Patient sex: M
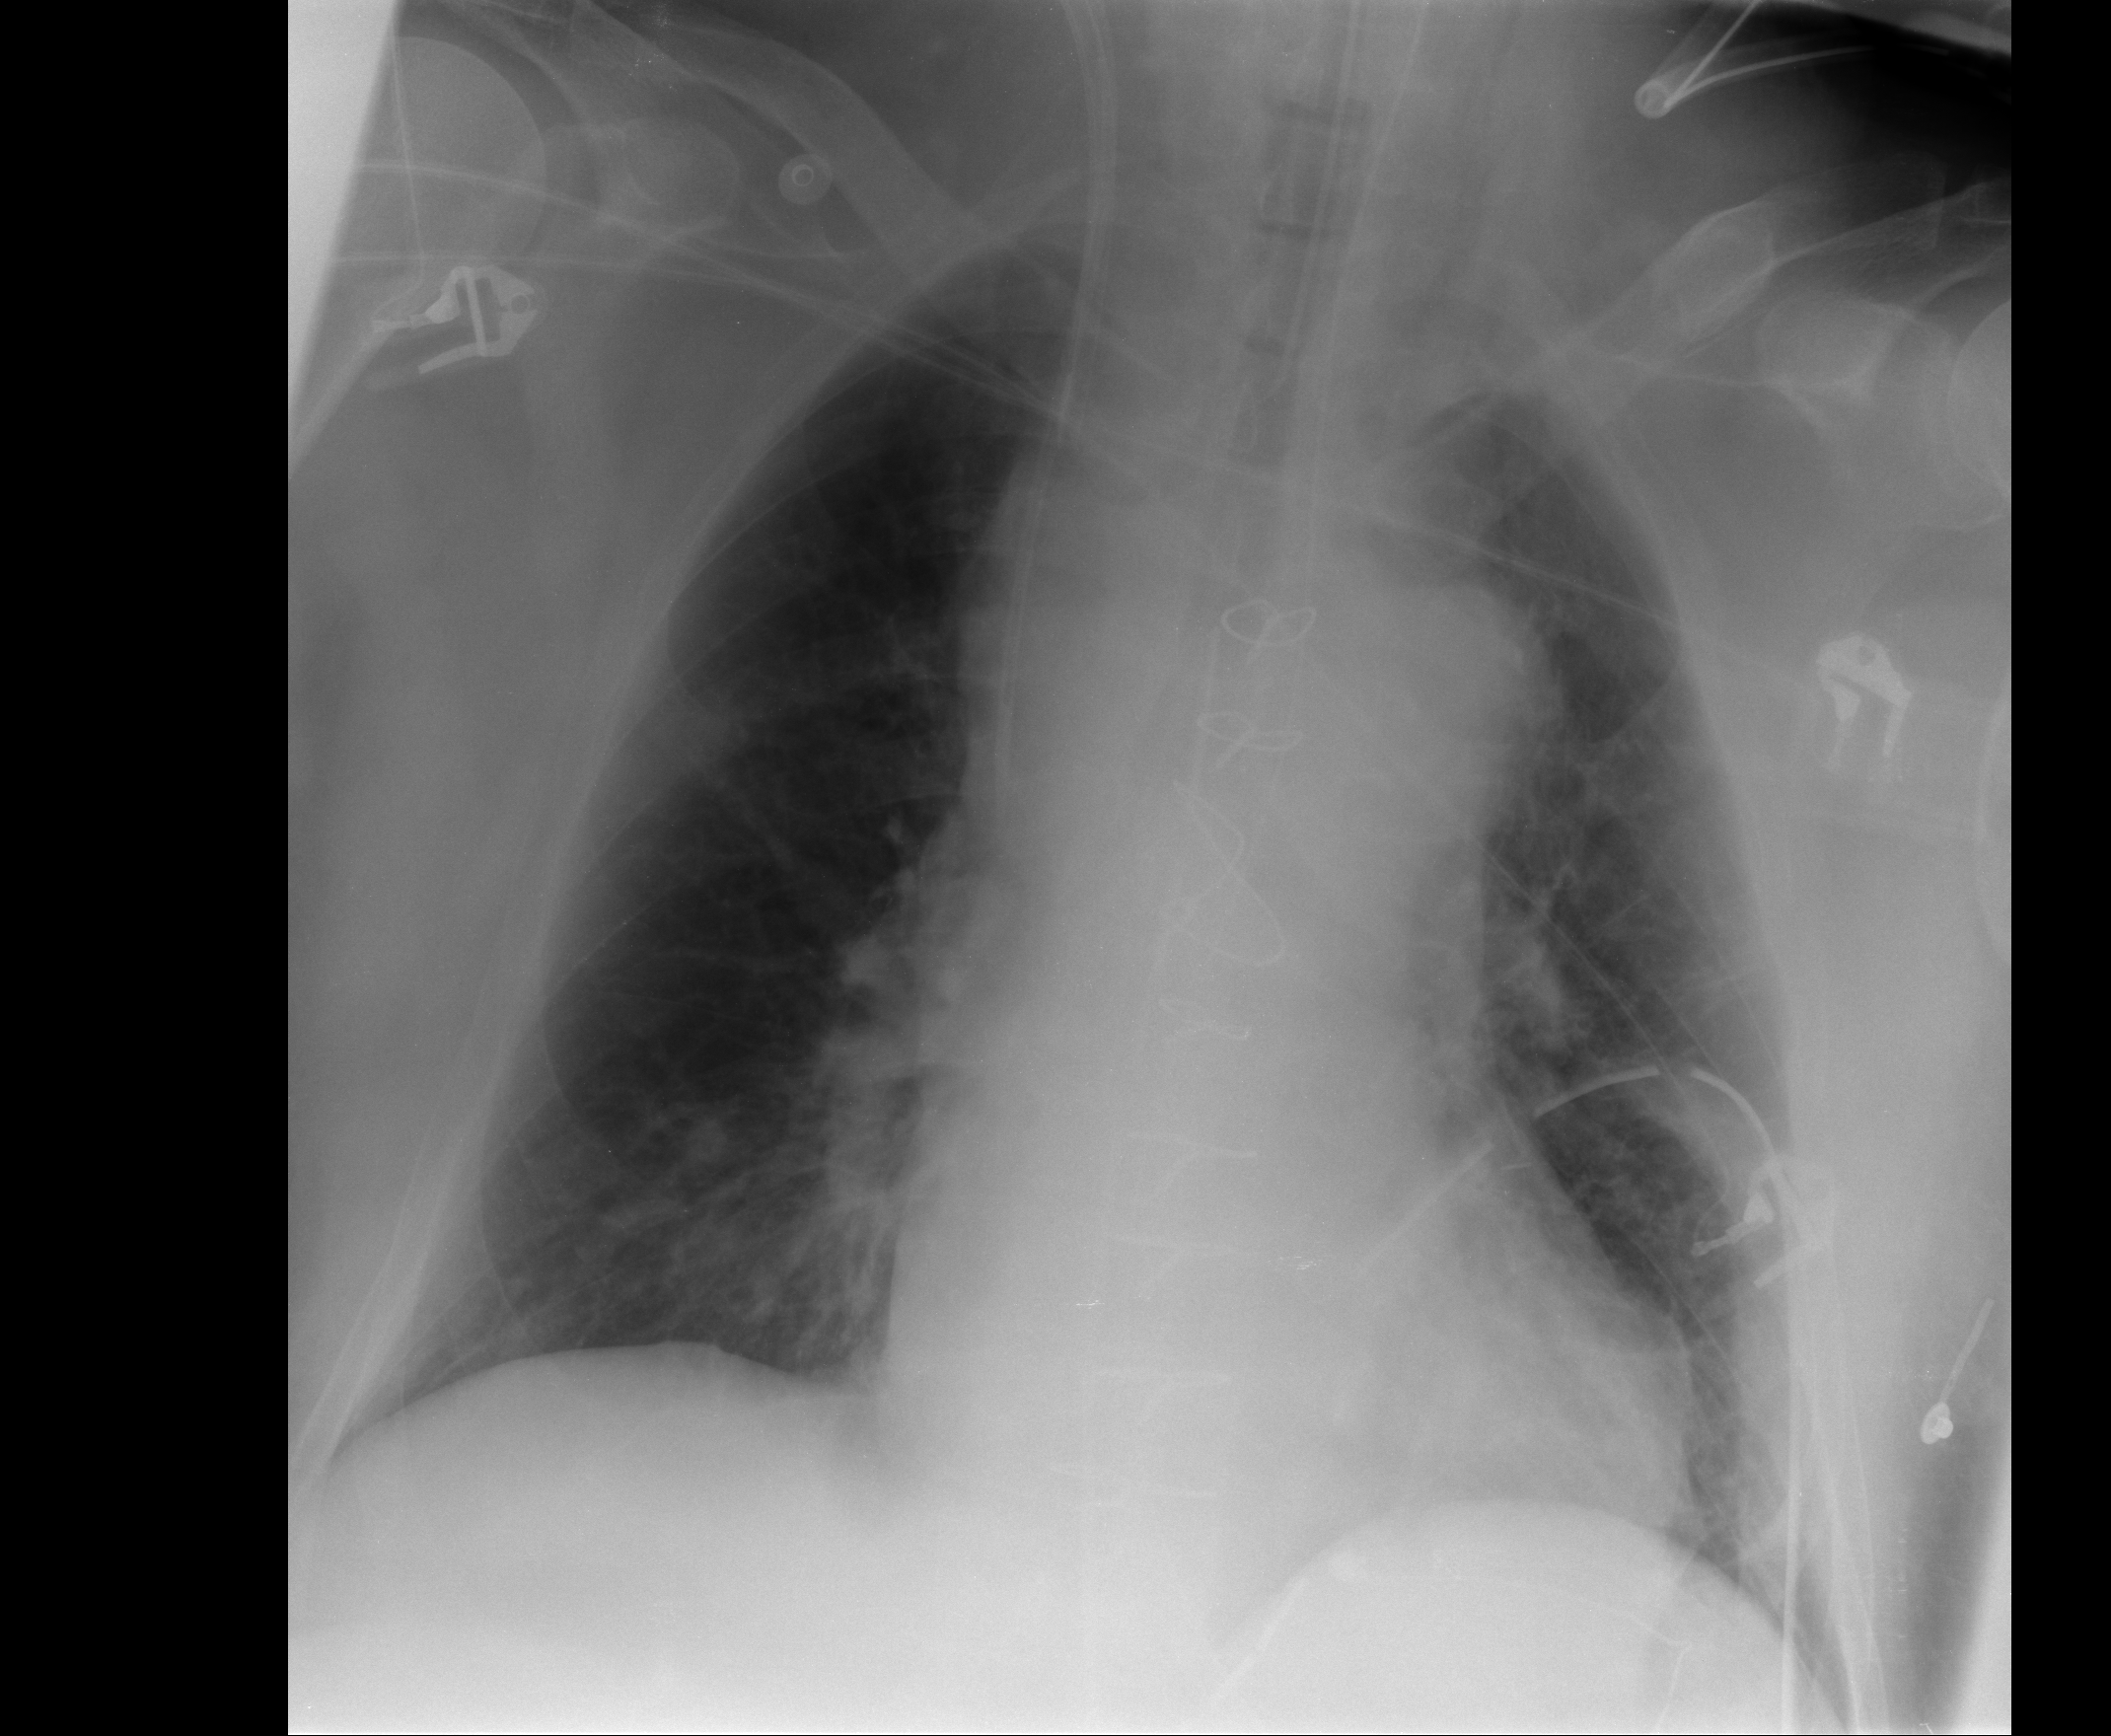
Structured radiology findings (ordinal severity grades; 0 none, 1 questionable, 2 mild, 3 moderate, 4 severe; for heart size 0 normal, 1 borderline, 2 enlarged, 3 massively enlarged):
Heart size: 2
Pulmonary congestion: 2
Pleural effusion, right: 0
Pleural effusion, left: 0
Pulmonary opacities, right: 0
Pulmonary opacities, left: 0
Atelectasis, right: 2
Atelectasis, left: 2